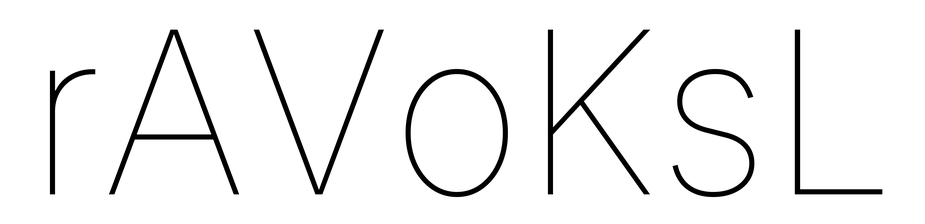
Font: Inter_Thin